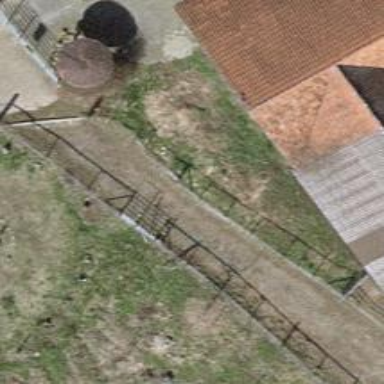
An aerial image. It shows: Gate.